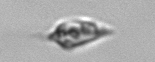
Label: Oxytoxum